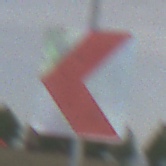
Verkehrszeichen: RichtungstafelnInKurvenKleinRechts
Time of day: Night
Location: Outdoor (Nature)
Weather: Overcast
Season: NotSpecified
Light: Artificial